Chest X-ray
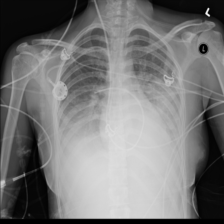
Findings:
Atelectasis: negative
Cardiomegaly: negative
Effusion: positive
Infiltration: negative
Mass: negative
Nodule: negative
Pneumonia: negative
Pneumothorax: negative
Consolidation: negative
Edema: negative
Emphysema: negative
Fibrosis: negative
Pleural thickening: negative
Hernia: negative